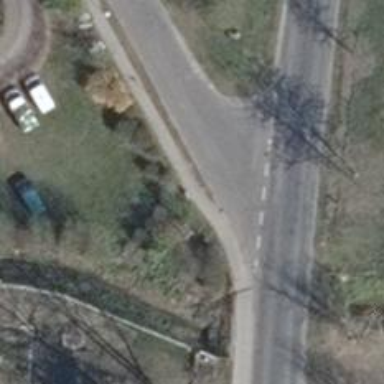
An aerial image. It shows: Footway.